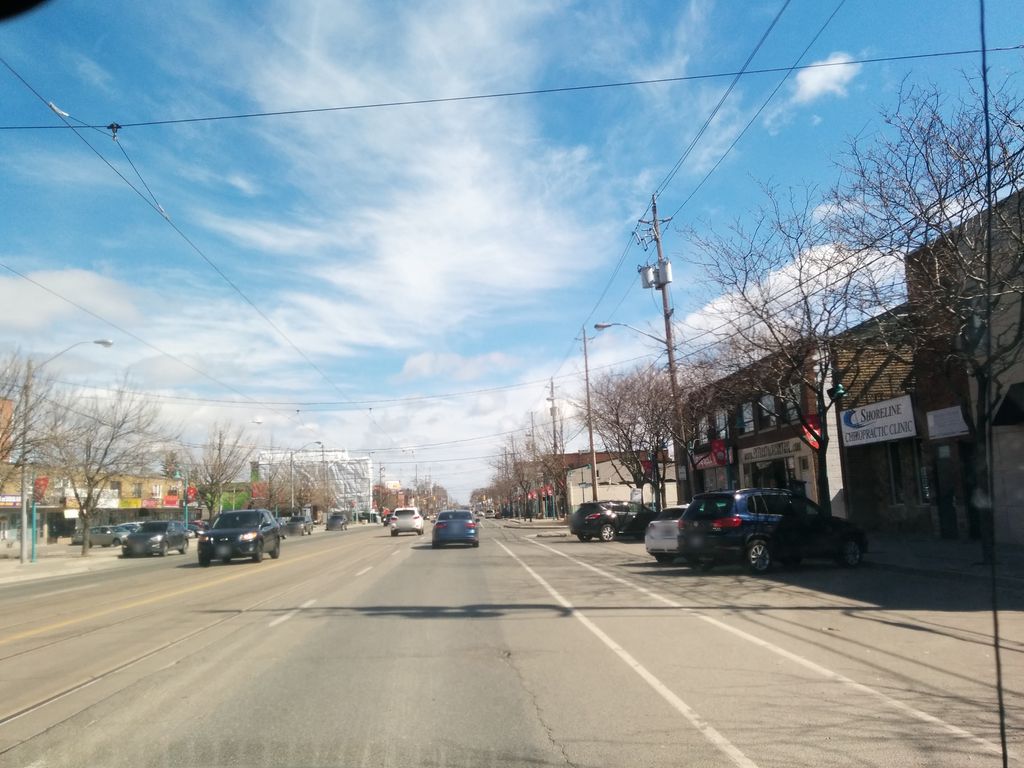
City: toronto